Question: I'm currently experimenting with <URL>, which not only allow you to run XSL-Transformations from within the IDE, but also let you define them using Run Configurations, where you can specify things like input and output files quite conveniently.

The idea is to bundle these transformation steps into a "Launch Group", so that they all can be executed at once. However, as we are talking about code generation, it would be nice if this Launch Group (which is nothing but another run configuration, exportable as .launch file) would be executed , whenever these files might have changed.
My current approach is to do this during the build phase, meaning: Adding a builder to the project that runs right before the java builder and that executes a given run configuration. I know how to add an additional builder, but I have no idea how get to the run configuration from there on. So:
: I found <URL>, which be capable of what I want, but it hasn't been updated in a really long time and it seems to focus on the ability to read data from run configurations, not to simply execute them.
Additionally, there could be other approaches, like triggering the XSL transformations from the builder "manually" using an external, command line driven tool. I'd be grateful for such solutions as well, however, the more generic the solution, the better.
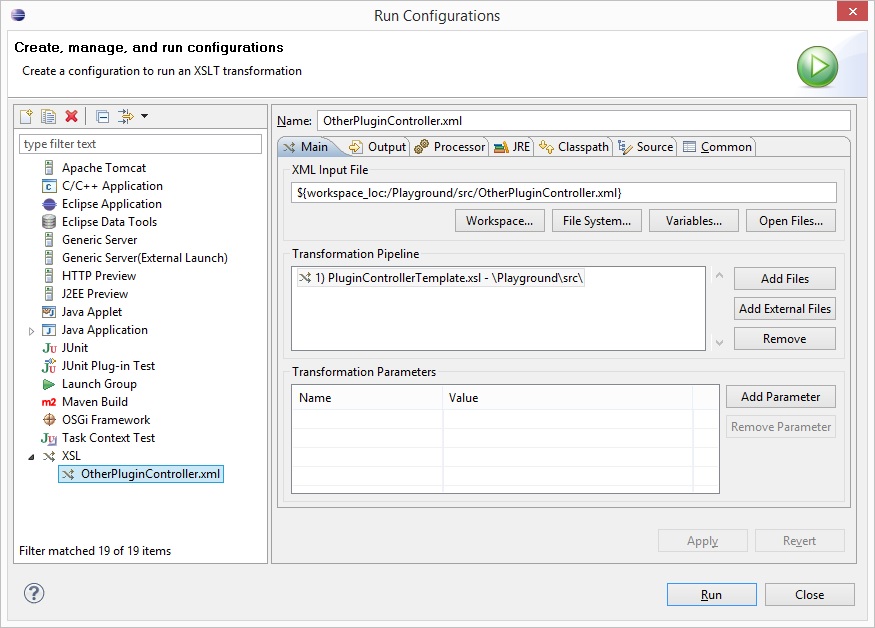
Answer: Technically, it should be possible.
You can add code to your build logic to call the given launch configuration. This is an example of how to get and launch a given run configuration:
'''
ILaunchManager launchManager = DebugPlugin.getDefault().getLaunchManager();
ILaunchConfiguration launchConfiguration = launchManager.getLaunchConfiguration("launchConfigName");
ILaunchConfigurationWorkingCopy launchConfigWorkingCopy = launchConfiguration.getWorkingCopy();
launchConfigWorkingCopy.setAttributes(launchAttributes); // launchAttributes is a Map<String,String>
ILaunchConfiguration newLaunchConfig = launchConfigWorkingCopy.doSave();
ILaunch launch = newLaunchConfig.launch(launchMode, new NullProgressMonitor(), true);
'''
The code above is from a project I worked on recently. I allows you to get a particular launch configuration and customize it as you wish. You could add this code in your build method in your builder.
The only drawback is that it requires that the launch configuration exists already. Alternatively, you could "create" one if it does no exist, by putting the .launch file in the '.metadata/.plugins/org.eclipse.debug.core/.launches/' folder. This way, the LaunchManager will be able to find it.